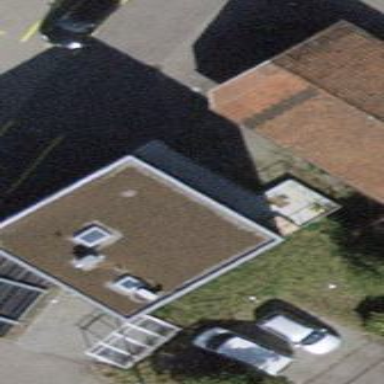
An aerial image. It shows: Industrial building with flat black roof.